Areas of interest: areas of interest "Hotel"
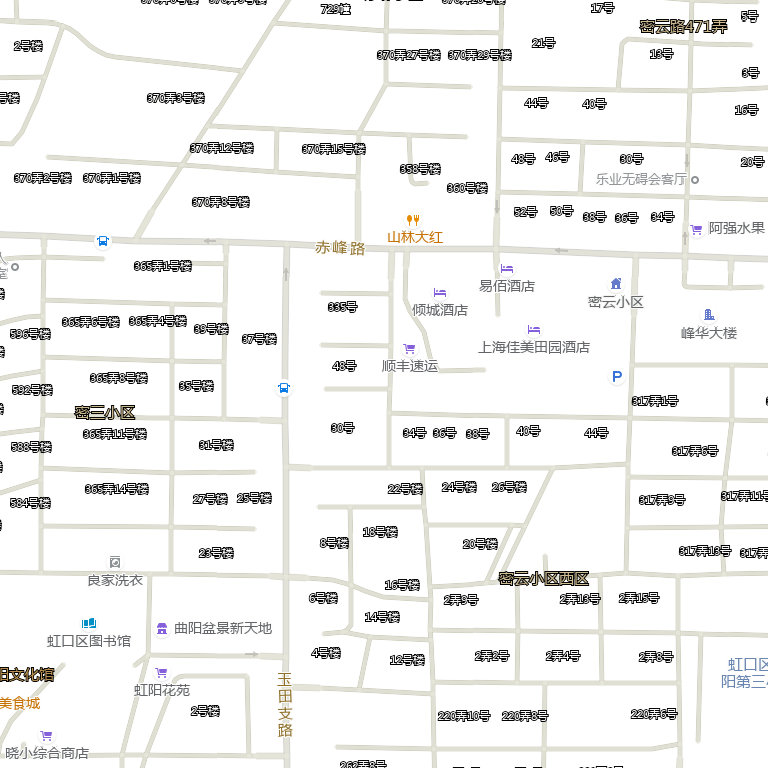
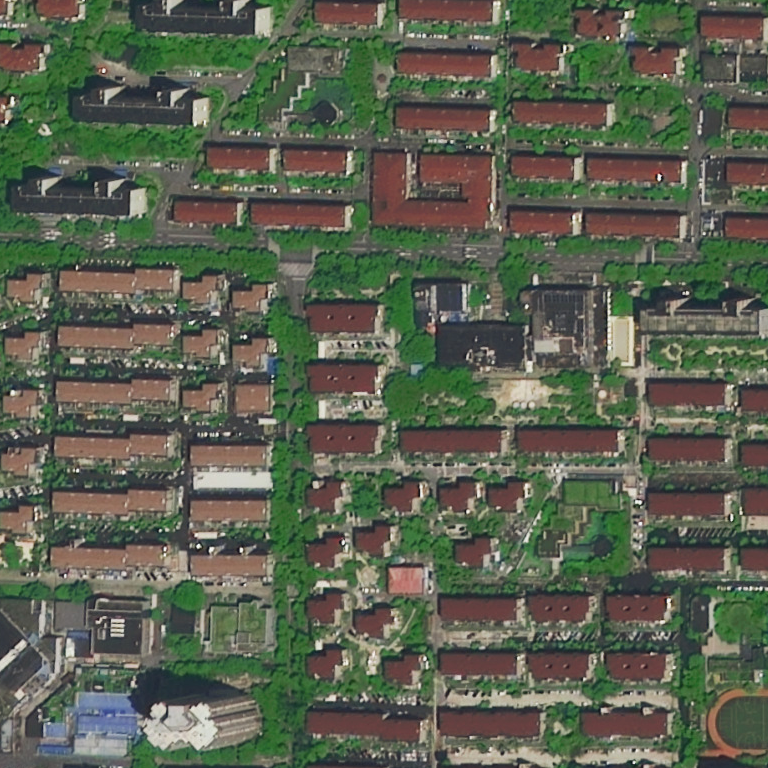